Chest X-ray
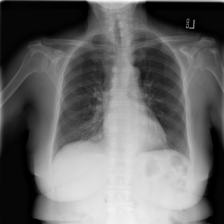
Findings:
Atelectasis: positive
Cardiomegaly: negative
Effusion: negative
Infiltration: negative
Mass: negative
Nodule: negative
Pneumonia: negative
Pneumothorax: negative
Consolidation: negative
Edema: negative
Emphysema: negative
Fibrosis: negative
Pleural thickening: positive
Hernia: negative